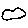
Label: cloud